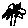
Label: tree